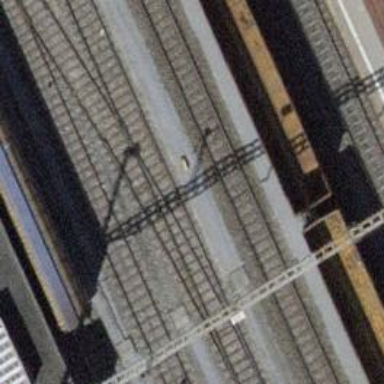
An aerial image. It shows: Single-track railway siding with electrified contact lines.